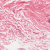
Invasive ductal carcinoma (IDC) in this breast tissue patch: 0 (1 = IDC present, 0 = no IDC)